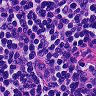
Metastatic tissue present: no